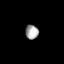
Tissue: skin
Cell type: Epithelial cells
Senescence score: 0.259
Nuclear area (px): 186
Mean DAPI intensity: 163.468